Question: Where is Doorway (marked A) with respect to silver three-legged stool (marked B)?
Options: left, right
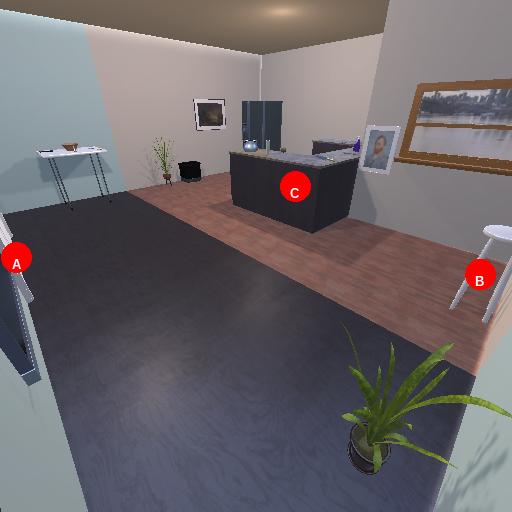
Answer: left